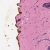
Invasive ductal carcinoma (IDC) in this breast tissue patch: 0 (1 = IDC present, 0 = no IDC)